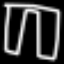
Label: pants